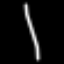
Label: line